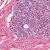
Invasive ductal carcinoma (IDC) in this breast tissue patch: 0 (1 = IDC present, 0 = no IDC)